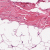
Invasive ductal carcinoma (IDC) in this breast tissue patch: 0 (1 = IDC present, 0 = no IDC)